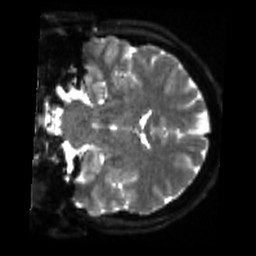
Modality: sbref
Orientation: coronal
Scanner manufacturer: siemens
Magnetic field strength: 3 T
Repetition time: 4 s
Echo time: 0.0594 s